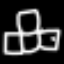
Label: squiggle